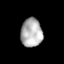
Tissue: lung
Cell type: Epithelial cells
Senescence score: 0.2199
Nuclear area (px): 601
Mean DAPI intensity: 177.978